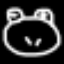
Label: frog